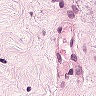
Metastatic tissue present: no